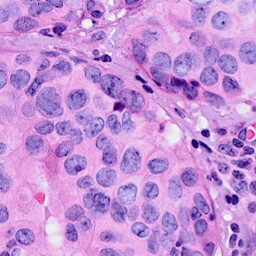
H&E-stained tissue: Breast